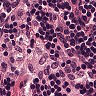
Metastatic tissue present: no